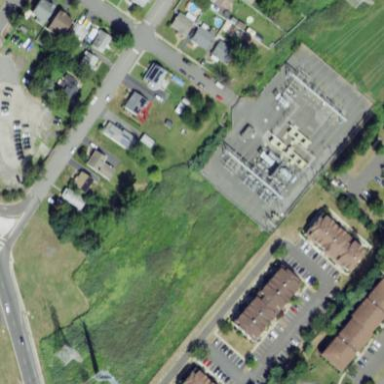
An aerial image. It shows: Distribution substation with surrounding fence.